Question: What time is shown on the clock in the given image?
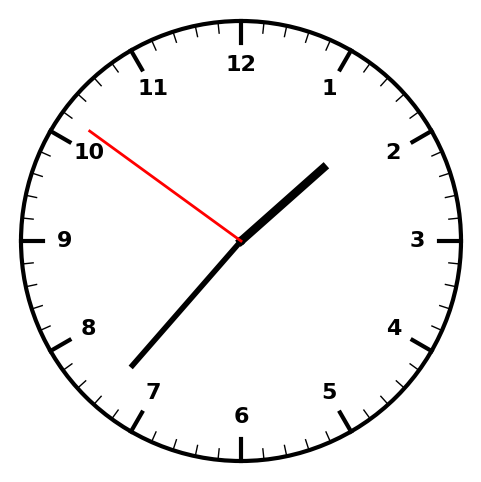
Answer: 01:36:51